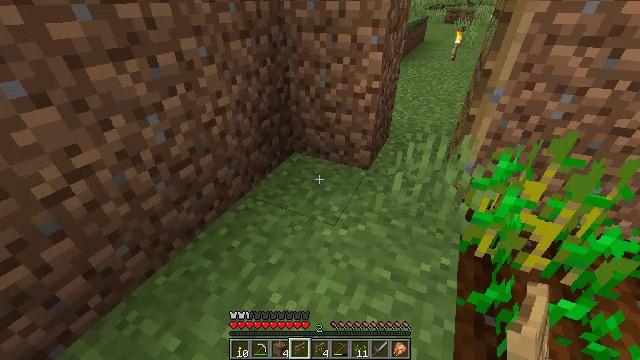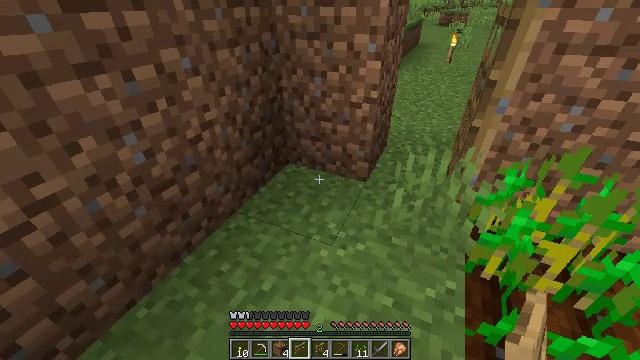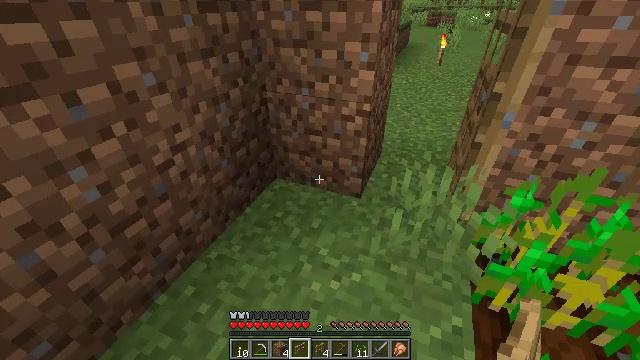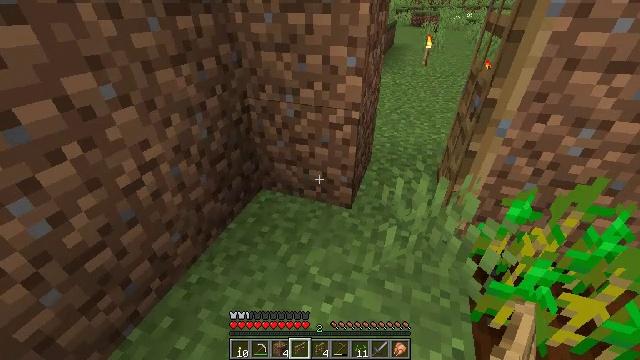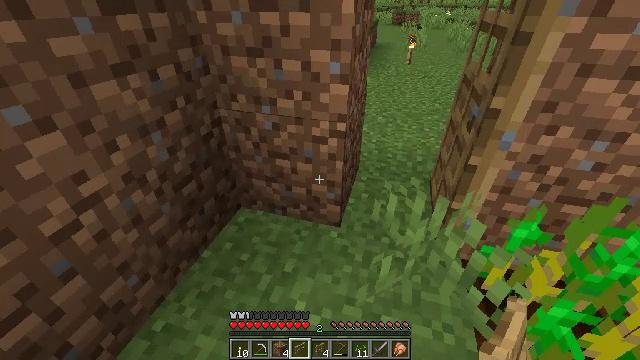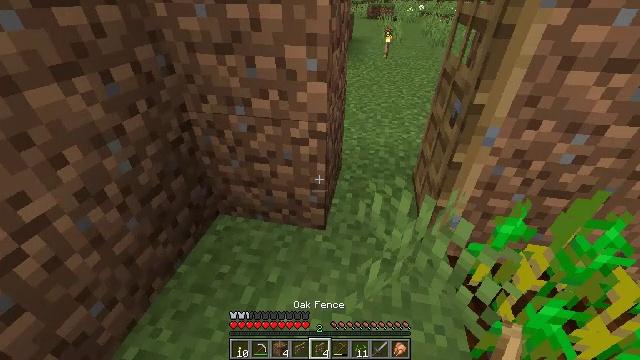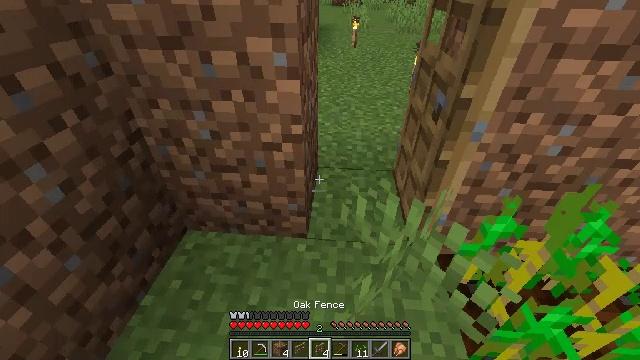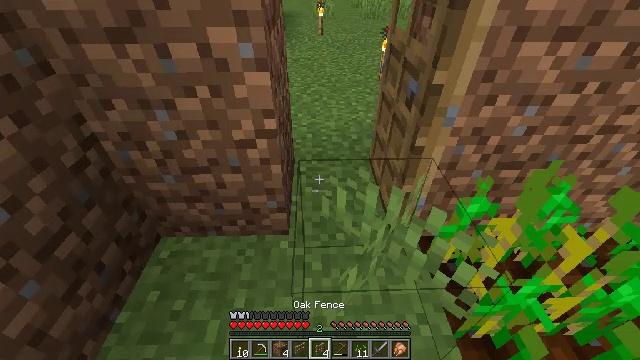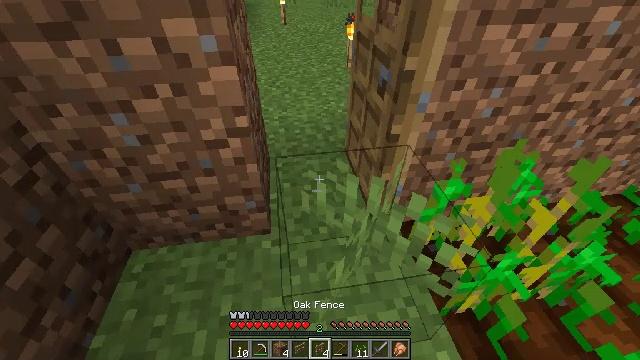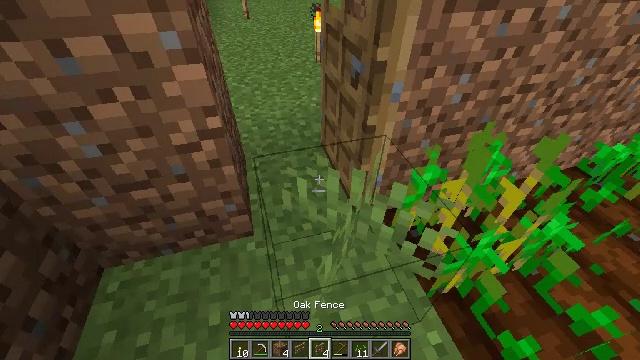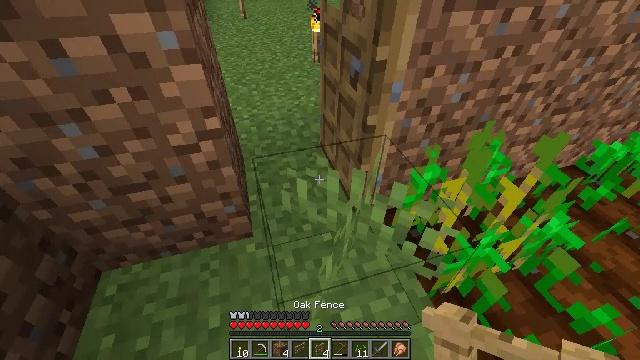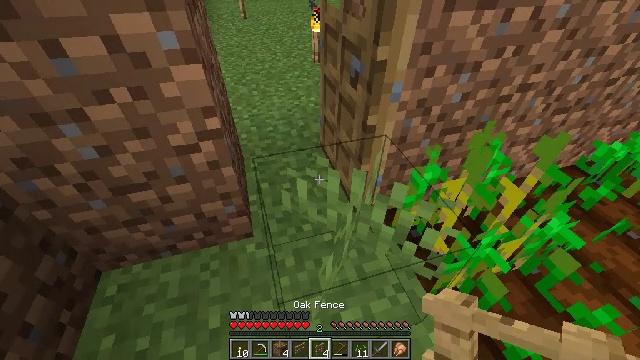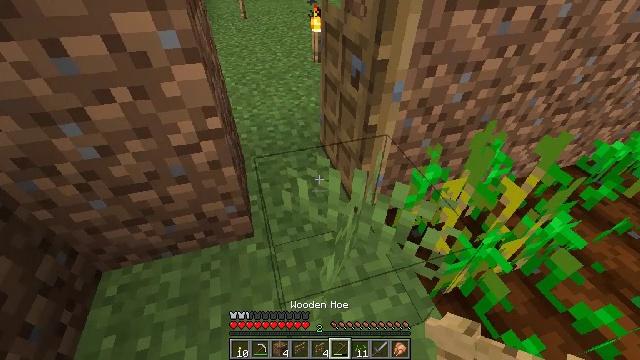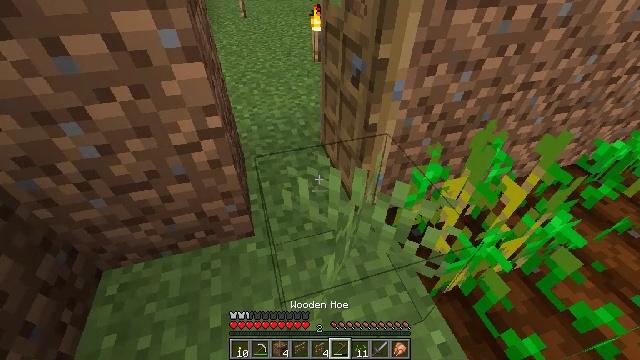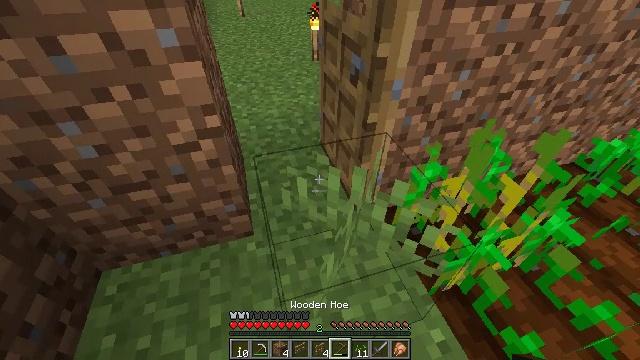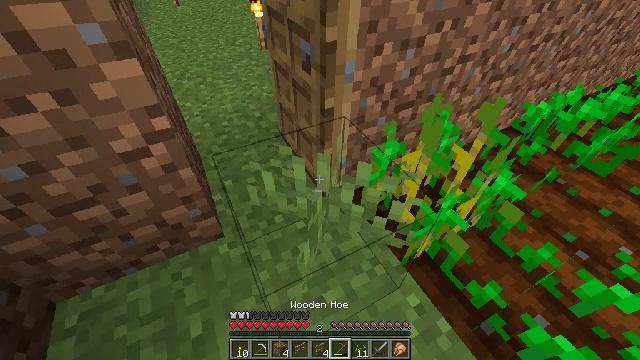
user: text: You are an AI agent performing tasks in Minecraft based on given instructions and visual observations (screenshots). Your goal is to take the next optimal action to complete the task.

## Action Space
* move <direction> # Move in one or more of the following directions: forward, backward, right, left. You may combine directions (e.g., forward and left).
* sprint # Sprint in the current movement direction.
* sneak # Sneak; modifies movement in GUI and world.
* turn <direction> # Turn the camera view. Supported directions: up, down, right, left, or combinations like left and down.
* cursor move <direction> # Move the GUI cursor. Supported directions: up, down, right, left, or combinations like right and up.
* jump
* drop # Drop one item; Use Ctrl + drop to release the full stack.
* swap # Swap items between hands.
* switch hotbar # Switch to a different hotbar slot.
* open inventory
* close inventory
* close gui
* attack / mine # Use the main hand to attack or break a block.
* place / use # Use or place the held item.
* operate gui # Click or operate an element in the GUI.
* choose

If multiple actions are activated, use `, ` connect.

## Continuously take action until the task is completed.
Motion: motion action
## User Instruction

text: Collect carrots by breaking the crop.
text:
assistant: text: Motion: move forward, turn right
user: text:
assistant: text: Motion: move forward, turn right
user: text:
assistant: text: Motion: move forward, turn right
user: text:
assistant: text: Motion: move forward, turn right
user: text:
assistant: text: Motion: move forward, turn right and down
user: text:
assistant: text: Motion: turn right and down
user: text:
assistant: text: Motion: turn right and down
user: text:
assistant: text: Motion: turn right and down
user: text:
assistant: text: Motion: turn right and down
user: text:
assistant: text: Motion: no_op
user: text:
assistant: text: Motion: no_op
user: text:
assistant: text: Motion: no_op
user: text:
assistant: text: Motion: no_op
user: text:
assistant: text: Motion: no_op
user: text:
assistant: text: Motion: turn right and down
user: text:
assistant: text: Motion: turn right
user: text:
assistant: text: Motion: turn right
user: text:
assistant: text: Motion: turn right
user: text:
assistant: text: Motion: turn right
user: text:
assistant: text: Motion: turn right
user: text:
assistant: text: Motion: move forward
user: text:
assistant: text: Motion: move forward
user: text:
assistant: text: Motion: move forward, turn right and up
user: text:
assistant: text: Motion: move forward, turn right and up
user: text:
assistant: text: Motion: move forward, turn right
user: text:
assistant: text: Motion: move forward, turn right
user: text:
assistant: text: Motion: move forward
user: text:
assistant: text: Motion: move forward
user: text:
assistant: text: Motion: move forward, turn right
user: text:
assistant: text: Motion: move forward